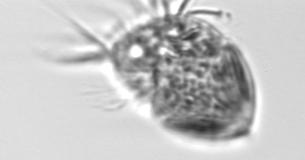
Label: Strombidium_morphotype1